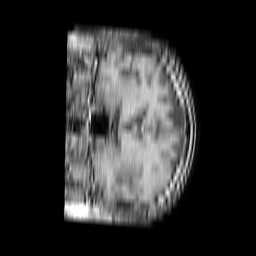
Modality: T1w
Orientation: coronal
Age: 79
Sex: male
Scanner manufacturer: philips
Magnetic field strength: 1.5 T
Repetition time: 0.1686 s
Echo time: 0.001854 s